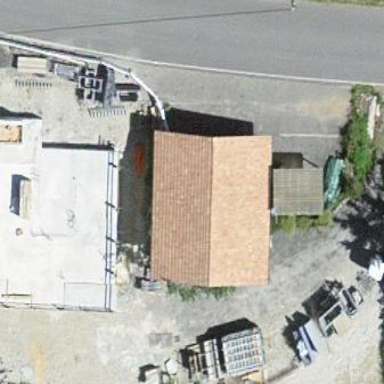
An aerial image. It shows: Warehouse.